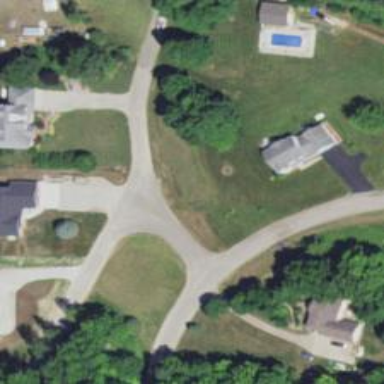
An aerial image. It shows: Residential road.